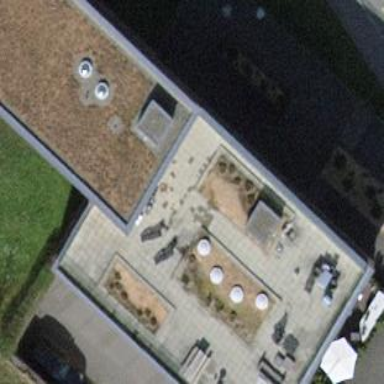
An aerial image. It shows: Building with apartments and flat roof.